Interaction volume radius: 10 \u00c5
Interaction volume height: 15 \u00c5
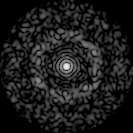
Disorder parameter: 0.8369